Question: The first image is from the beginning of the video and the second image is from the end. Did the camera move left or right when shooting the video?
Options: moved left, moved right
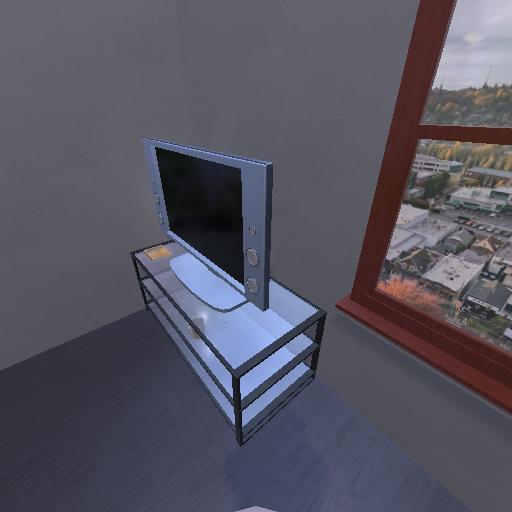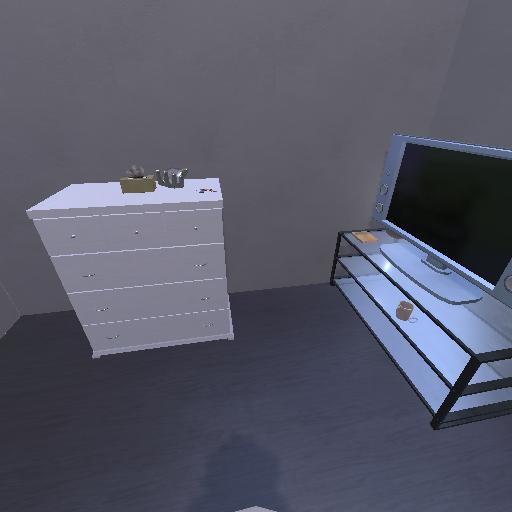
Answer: moved left